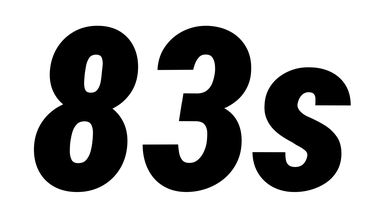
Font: Roboto-Italic_Condensed_Black_Italic